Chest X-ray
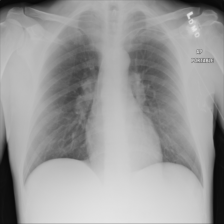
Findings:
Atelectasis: negative
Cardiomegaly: negative
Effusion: negative
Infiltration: negative
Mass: negative
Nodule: negative
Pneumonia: negative
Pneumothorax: negative
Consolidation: negative
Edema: negative
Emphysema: negative
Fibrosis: negative
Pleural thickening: negative
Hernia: negative